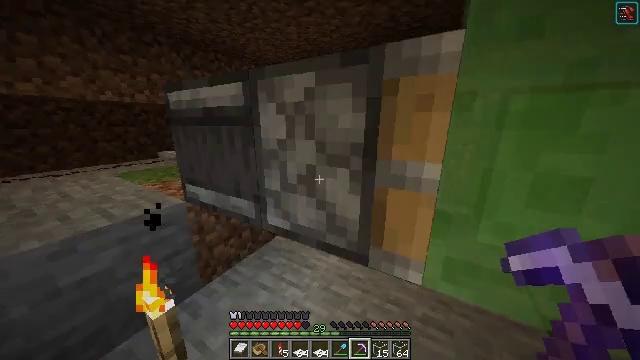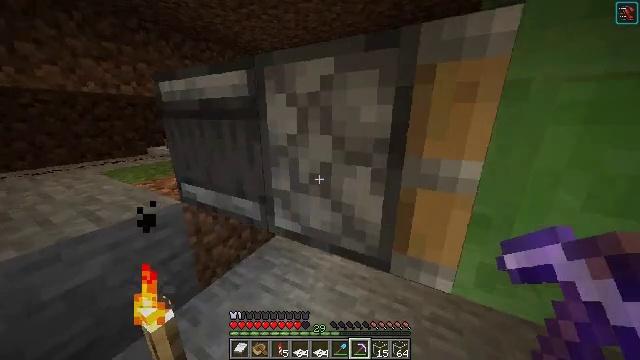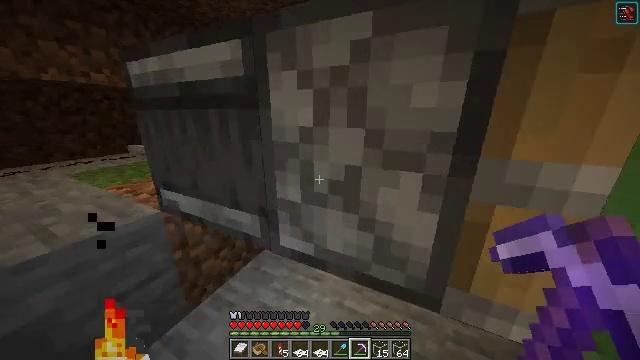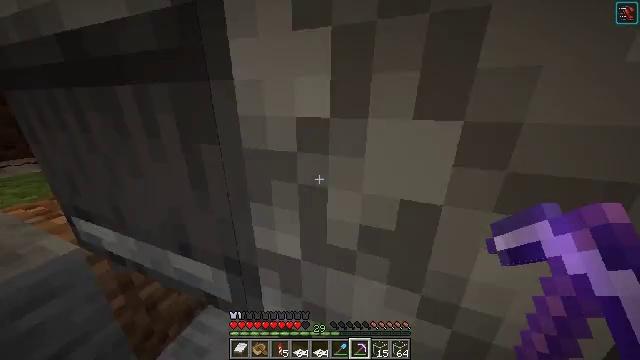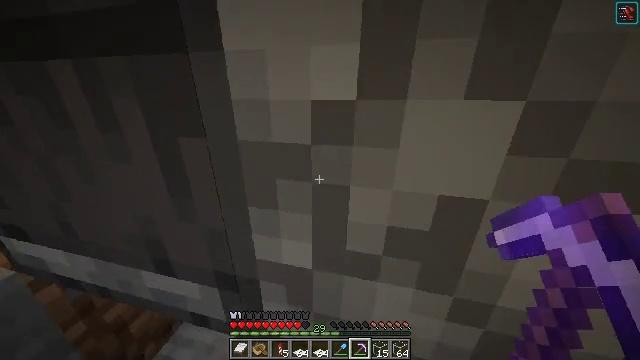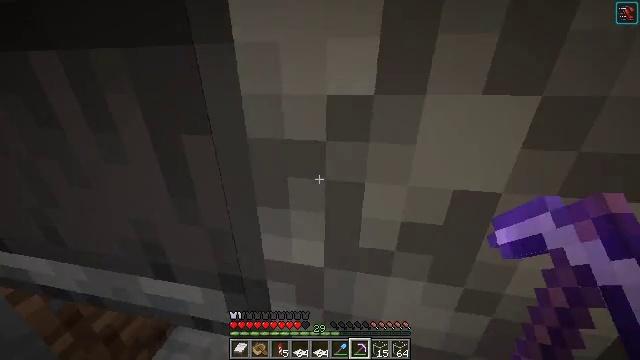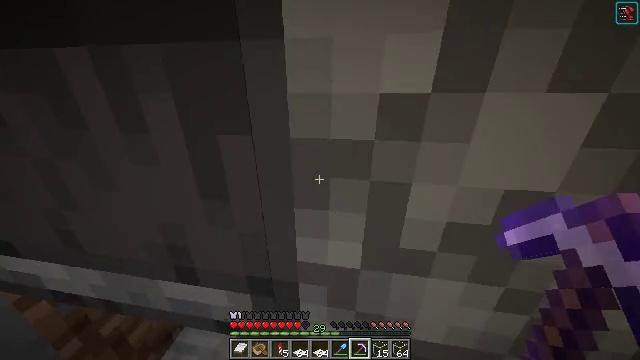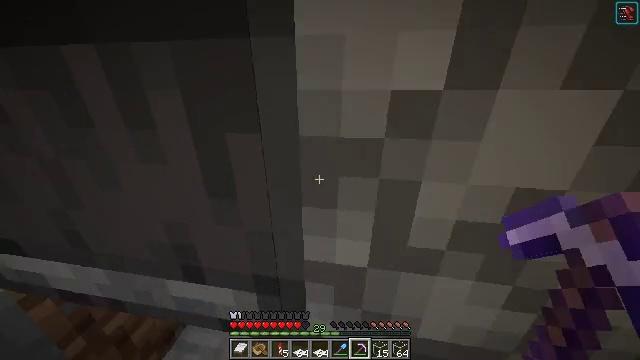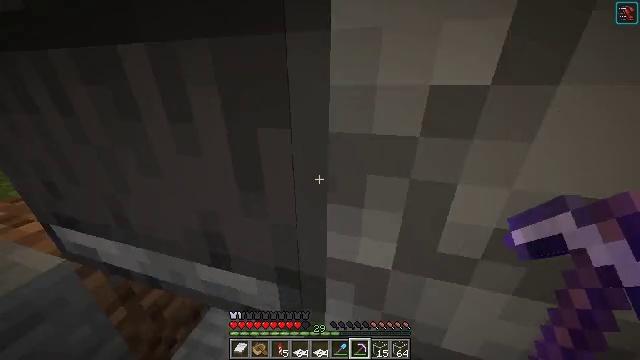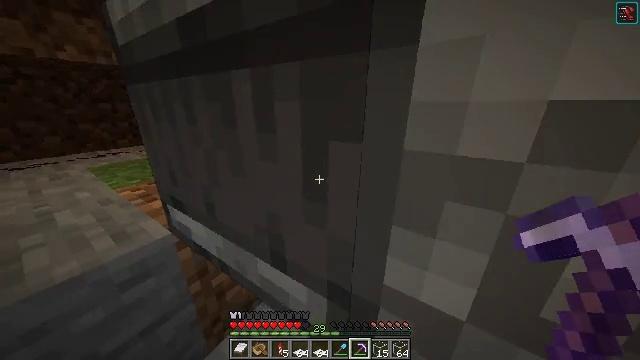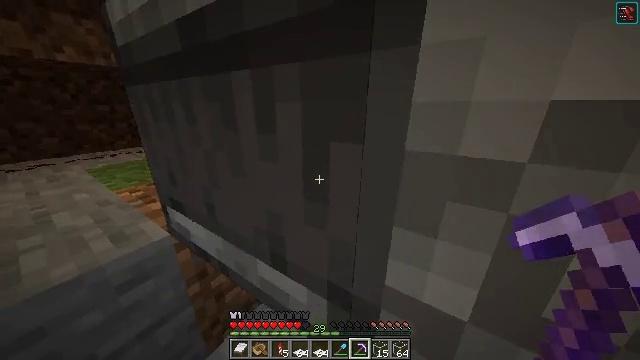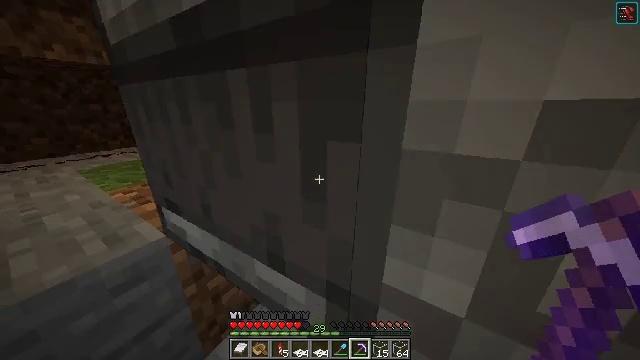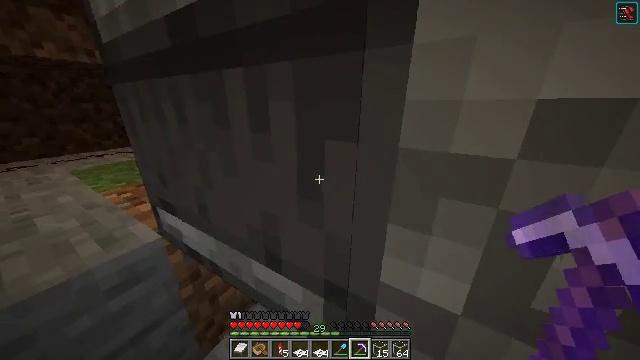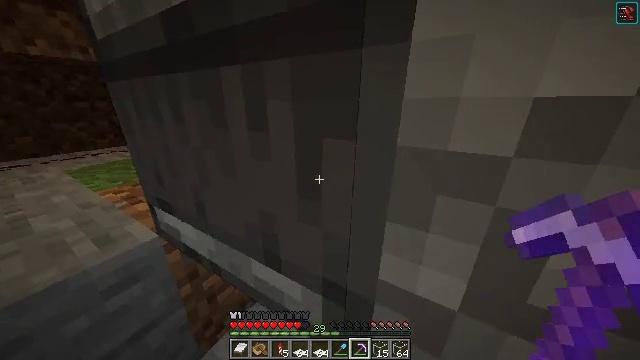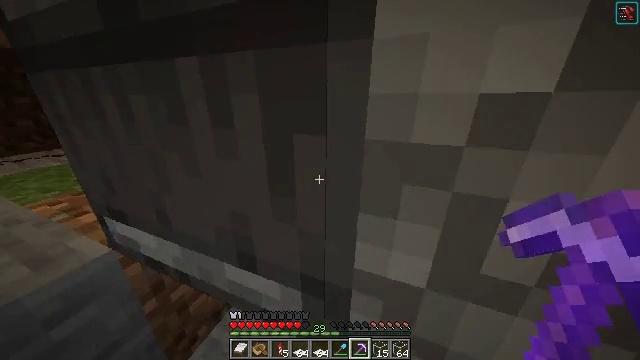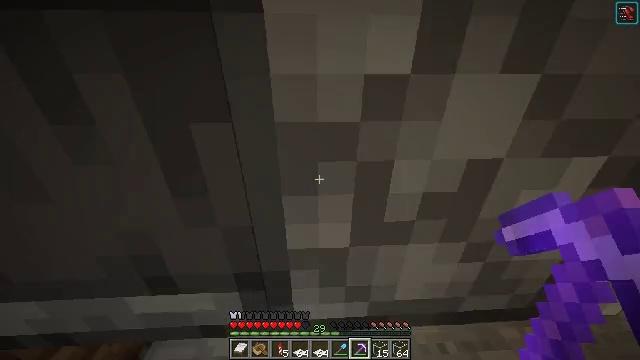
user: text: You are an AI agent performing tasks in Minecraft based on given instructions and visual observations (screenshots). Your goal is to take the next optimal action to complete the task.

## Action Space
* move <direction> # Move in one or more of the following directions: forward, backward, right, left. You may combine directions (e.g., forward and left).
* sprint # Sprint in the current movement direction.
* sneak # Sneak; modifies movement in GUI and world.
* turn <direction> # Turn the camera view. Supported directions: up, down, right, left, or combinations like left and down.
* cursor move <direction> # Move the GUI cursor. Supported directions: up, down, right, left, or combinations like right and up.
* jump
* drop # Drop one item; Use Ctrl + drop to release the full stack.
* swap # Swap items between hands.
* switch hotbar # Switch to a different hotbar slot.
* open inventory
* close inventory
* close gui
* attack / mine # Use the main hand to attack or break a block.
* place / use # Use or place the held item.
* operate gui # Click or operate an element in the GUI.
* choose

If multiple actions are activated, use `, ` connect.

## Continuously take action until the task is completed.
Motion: motion action
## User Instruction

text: Mine the glass to clear the view.
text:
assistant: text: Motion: move forward, turn right and down
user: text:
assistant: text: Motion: move forward, turn right and down
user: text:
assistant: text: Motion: move forward, turn right and down
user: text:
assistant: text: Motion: turn right and down
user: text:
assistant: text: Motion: turn right
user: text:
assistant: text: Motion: turn right
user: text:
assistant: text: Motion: no_op
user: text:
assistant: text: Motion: turn left
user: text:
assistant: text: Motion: turn left and up
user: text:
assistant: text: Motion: no_op
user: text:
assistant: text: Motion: turn right
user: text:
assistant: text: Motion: no_op
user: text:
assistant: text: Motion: no_op
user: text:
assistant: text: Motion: turn right and down
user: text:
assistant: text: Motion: turn right and down
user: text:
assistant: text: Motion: turn right and down
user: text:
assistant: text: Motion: move forward
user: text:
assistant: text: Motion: move forward, turn left, jump
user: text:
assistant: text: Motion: move forward, turn left, jump
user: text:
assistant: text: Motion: move forward, jump
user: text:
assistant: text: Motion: move forward, turn left
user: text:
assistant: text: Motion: move forward, turn left and up
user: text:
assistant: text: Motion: move forward, turn left and up, jump
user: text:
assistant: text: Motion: move forward, jump
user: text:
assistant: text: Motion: move forward, turn left, jump
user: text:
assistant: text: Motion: move forward, jump
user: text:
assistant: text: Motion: move forward, jump
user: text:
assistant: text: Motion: move forward
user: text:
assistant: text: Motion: move forward
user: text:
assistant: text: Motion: move forward